Question: I'm trying to inject specific class into my WCF service but it doesn't work and I can't understand why. I'm VERY NEW to MEF and patterns, just trying to make it work. Watched series of videos to understand what it is about but bootstraping won't work in my case since it is not Silverlight
<URL>
Here is my Web application's Global.asax code. This is non MVC, just regular ASP.NET app:
'''
private void Application_Start(object sender, EventArgs e)
{
RegisterRoutes();
var catalog = new WebScopedCatalog(new DirectoryCatalog(Server.MapPath("~\bin")));
var container = new CompositionContainer(catalog);
container.ComposeParts(this);
}
'''
FIRST, I'm not sure I even bootrstrap it properly.. SECOND, I'm using <URL> as a guidance for web-scoped parts. I need that because some injected objects supposed to live during request only.
Now, I have following class:
'''
[Export(typeof(ITest))]
[WebPartCreationPolicy(WebCreationPolicy.Session)]
public class Test : ITest
{
public string TestMe()
{
return "Hello!";
}
}
'''
And my service looks like:
'''
[ServiceContract]
[AspNetCompatibilityRequirements(RequirementsMode = AspNetCompatibilityRequirementsMode.Allowed)]
[ServiceBehavior(InstanceContextMode = InstanceContextMode.PerCall)]
public class MobileService
{
[Import]
public ITest MyTestClass { get; set; }
public MobileService()
{
int i = 10;
}
'''
When breakpoint hits at i=10 - I have NULL inside MyTestClass. Clearly, MEF does not initialize this class for me. Am I missing something?
EDIT:
When I examine catalog - I see my class Exported but I don't see it imported anywhere...

EDIT 2:
Daniel, Thank you. It makes sense. It still feels litle like a magic for me at this point. Yes, WCF creates this service. Than I have MembershipProvider and various Utility classes that ALL need the same import. And I'm not creating neither of those classes so I can't have Mef creating them. (Service created by WCF, MembershipProvider created by who-knows-what, Utility classes have static methods..) I wanted to use Mef instead of storing my stuff in HttpContext.Current. My container object doesn't have SatisfyImports. It has SatisfyImportsOnce. What if I do it in many different constructors? Will Mef share same singleton or it will be creating new instance every time?
At this point I wonder if I should even use Mef in this particular scenario..
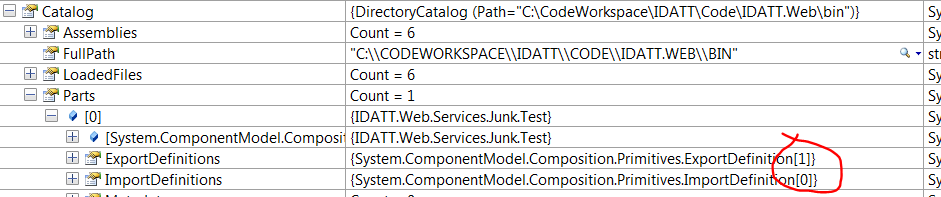
Answer: MEF won't satisfy imports for objects it doesn't create. What is it that creates MobileService? If it's not MEF, then the import won't be satisfied by default. Even if it is MEF, the import wouldn't be satisfied in the constructor- you can't set properties on an object you create until it is done being created (ie the constructor has finished).
You can call container.SatisfyImportsOnce(mobileService) to satisfy the imports of a part. You should try to avoid doing this everywhere you need a MEF import. If you can, you should export a part and import it from another part so that MEF handles the creation for you. However, it looks like this part may be created by WCF so you can't have MEF create it, and in that case it would be OK to use SatisfyImportsOnce.
Response to EDIT2: If you use the same container each time, MEF will by default only create one instance of the part with the export. You can set the CreationPolicy to NonShared (in either the export or import attribute) to change this.
As for whether it makes sense to use MEF the way you are trying to, I don't know enough about writing web services to give you any advice on that.